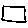
Label: square